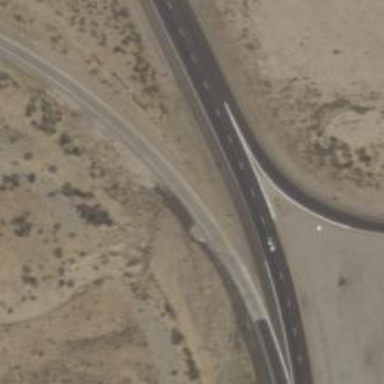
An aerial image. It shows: Primary highway with expressway characteristics.